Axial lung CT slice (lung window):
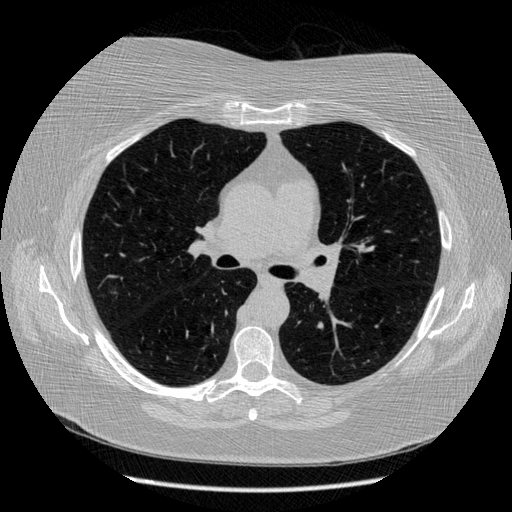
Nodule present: no